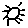
Label: sun